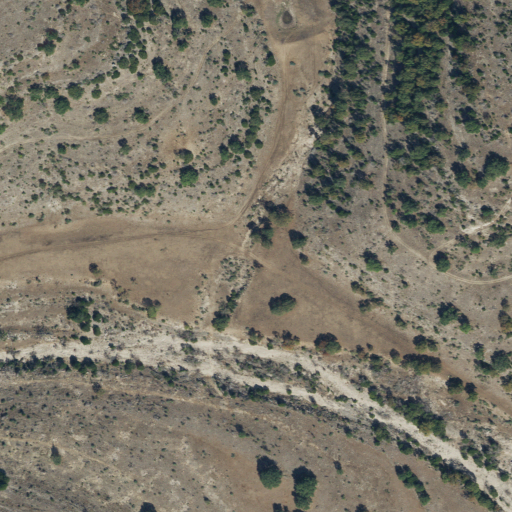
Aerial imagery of valley in Texas named Armadillo Draw containing shrub and deciduous forest